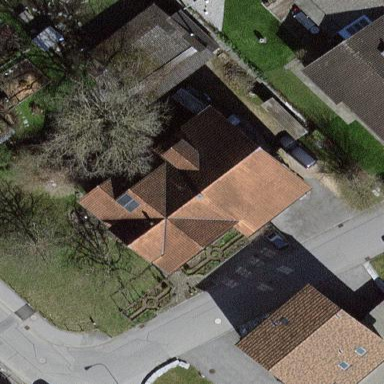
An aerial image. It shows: Shed with gabled roof made of brown roof tiles oriented across.